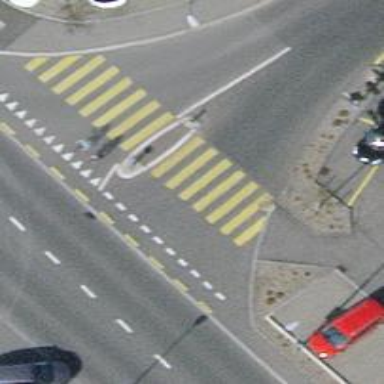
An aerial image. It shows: Zebra crossing with pedestrian island.